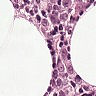
Metastatic tissue present: yes